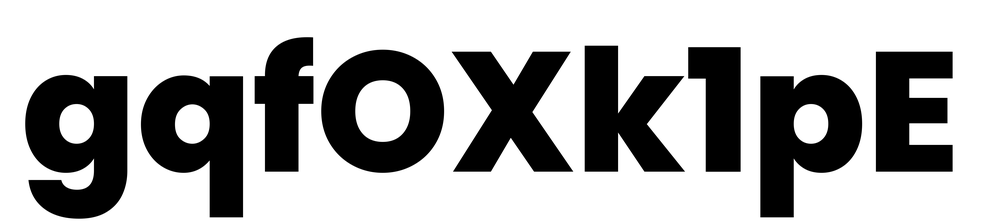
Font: Poppins-ExtraBold